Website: macys
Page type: account-selection
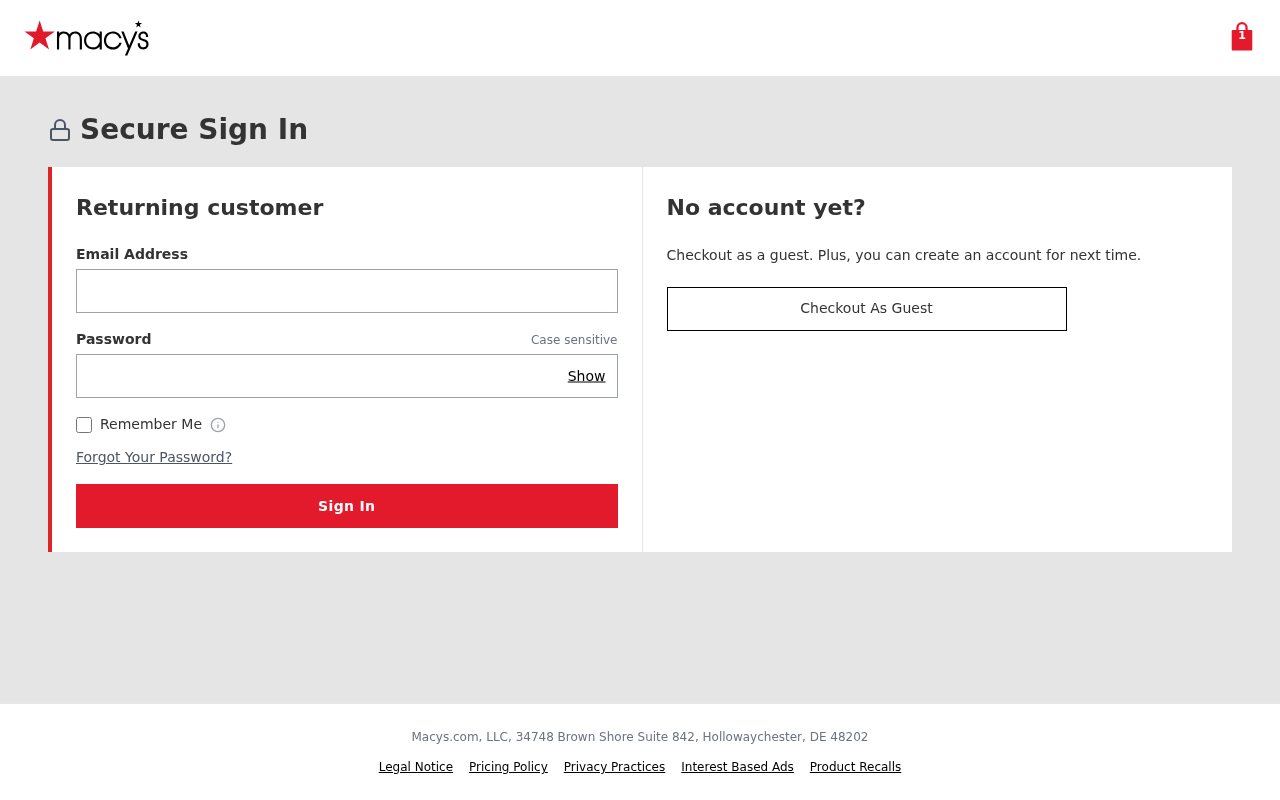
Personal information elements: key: PII_EMAIL
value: jbrennan@yahoo.com
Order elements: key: ORDER_NUM_ITEMS
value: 1